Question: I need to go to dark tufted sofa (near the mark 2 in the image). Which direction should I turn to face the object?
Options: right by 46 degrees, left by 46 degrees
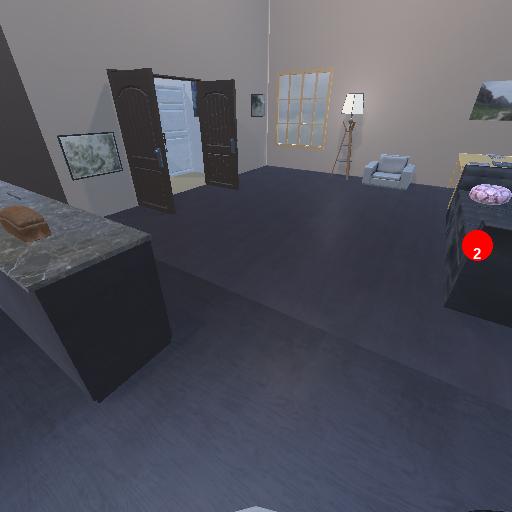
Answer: right by 46 degrees